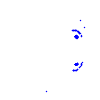
Particle: pion